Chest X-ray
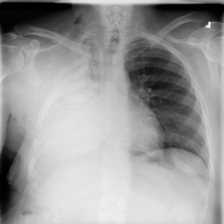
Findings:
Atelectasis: negative
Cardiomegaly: negative
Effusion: negative
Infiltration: negative
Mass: negative
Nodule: negative
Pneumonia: negative
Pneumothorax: negative
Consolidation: negative
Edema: negative
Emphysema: negative
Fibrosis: negative
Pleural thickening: negative
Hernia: negative